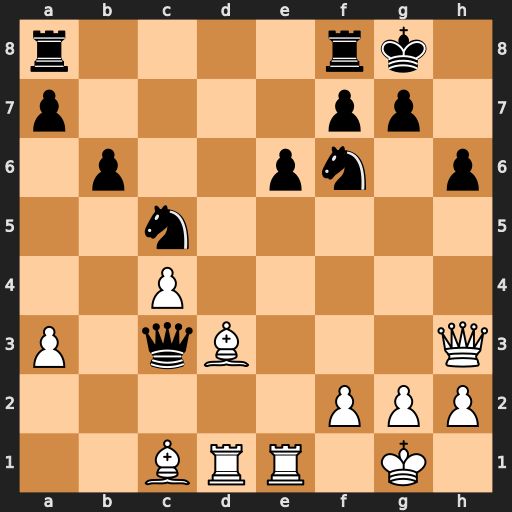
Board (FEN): r4rk1/p4pp1/1p2pn1p/2n5/2P5/P1qB3Q/5PPP/2BRR1K1
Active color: w
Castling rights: -
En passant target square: -
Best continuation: Bh7+ Nxh7 Qxc3